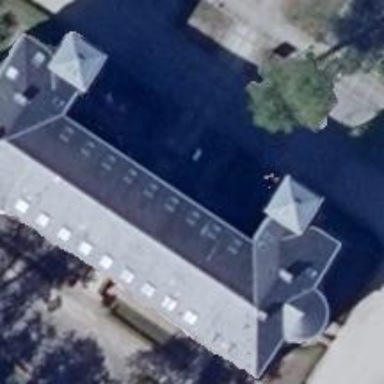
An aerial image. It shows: Public town hall building.